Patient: sex F, age 72
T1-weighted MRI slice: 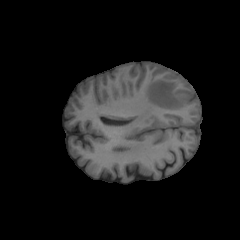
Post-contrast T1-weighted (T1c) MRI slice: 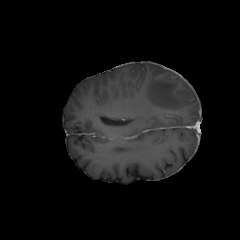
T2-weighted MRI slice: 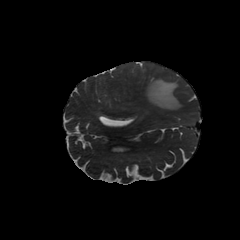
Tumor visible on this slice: yes
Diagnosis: Glioblastoma, IDH-wildtype
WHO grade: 4